Aerial crown-view tile of a tropical tree (Barro Colorado Island, Panama), acquired 20241216:
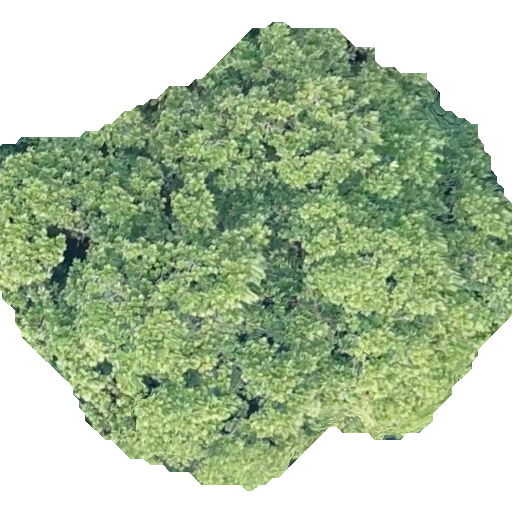
Species: Anacardium excelsum
GBIF accepted scientific name: Anacardium excelsum
Crown area: 252.595 m²